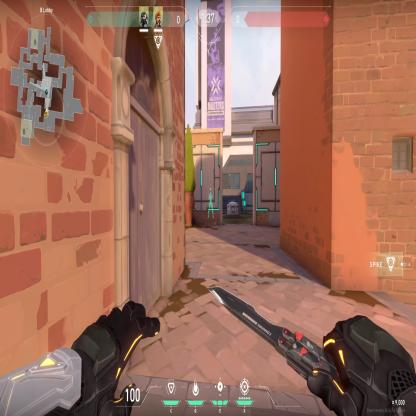
Label: teammate